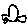
Label: car